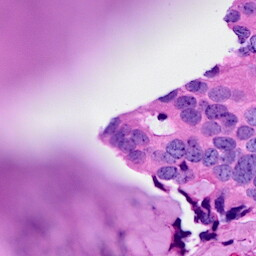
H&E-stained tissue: Breast